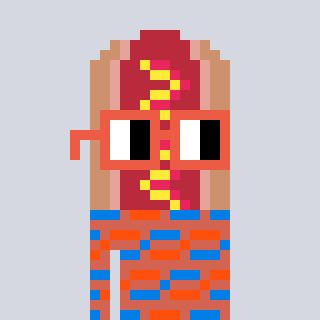
a pixel art character with square orange glasses, a hotdog-shaped head and a peachy-colored body on a cool background